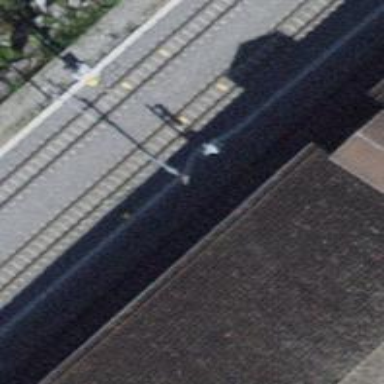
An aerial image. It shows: Railway signal.